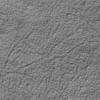
Atmospheric dust classification: not_dusty